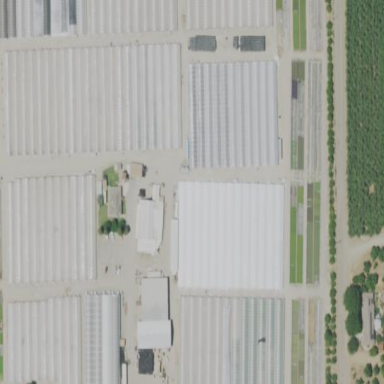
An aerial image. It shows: Area dedicated to greenhouse horticulture.